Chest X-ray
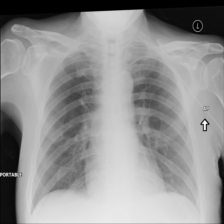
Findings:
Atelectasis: negative
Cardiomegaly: negative
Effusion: positive
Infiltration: negative
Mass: negative
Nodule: negative
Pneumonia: negative
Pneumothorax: negative
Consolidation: negative
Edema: negative
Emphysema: negative
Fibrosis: negative
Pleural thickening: negative
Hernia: negative